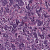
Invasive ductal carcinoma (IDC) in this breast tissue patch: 1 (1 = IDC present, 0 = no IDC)